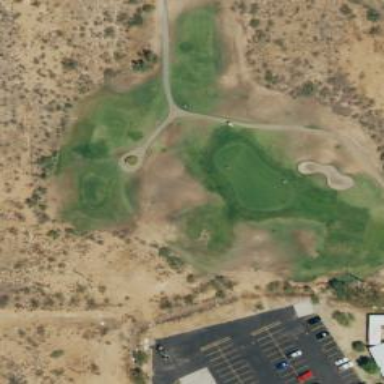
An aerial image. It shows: Rough area on grassy golf course.